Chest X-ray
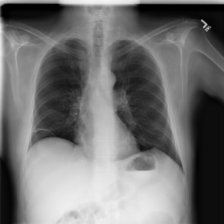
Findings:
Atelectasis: positive
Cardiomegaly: negative
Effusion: negative
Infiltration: negative
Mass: negative
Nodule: negative
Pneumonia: negative
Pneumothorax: negative
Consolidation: negative
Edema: negative
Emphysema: negative
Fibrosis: positive
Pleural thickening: negative
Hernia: negative